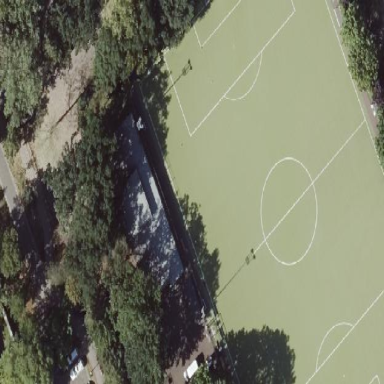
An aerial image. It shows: Artificial turf soccer pitch for leisure sports.